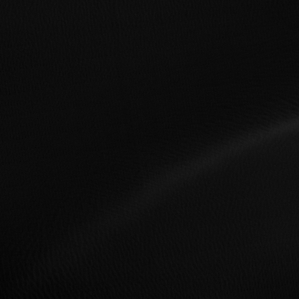
Label: non_frost